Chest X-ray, PA view. Patient: 18 years old, sex M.
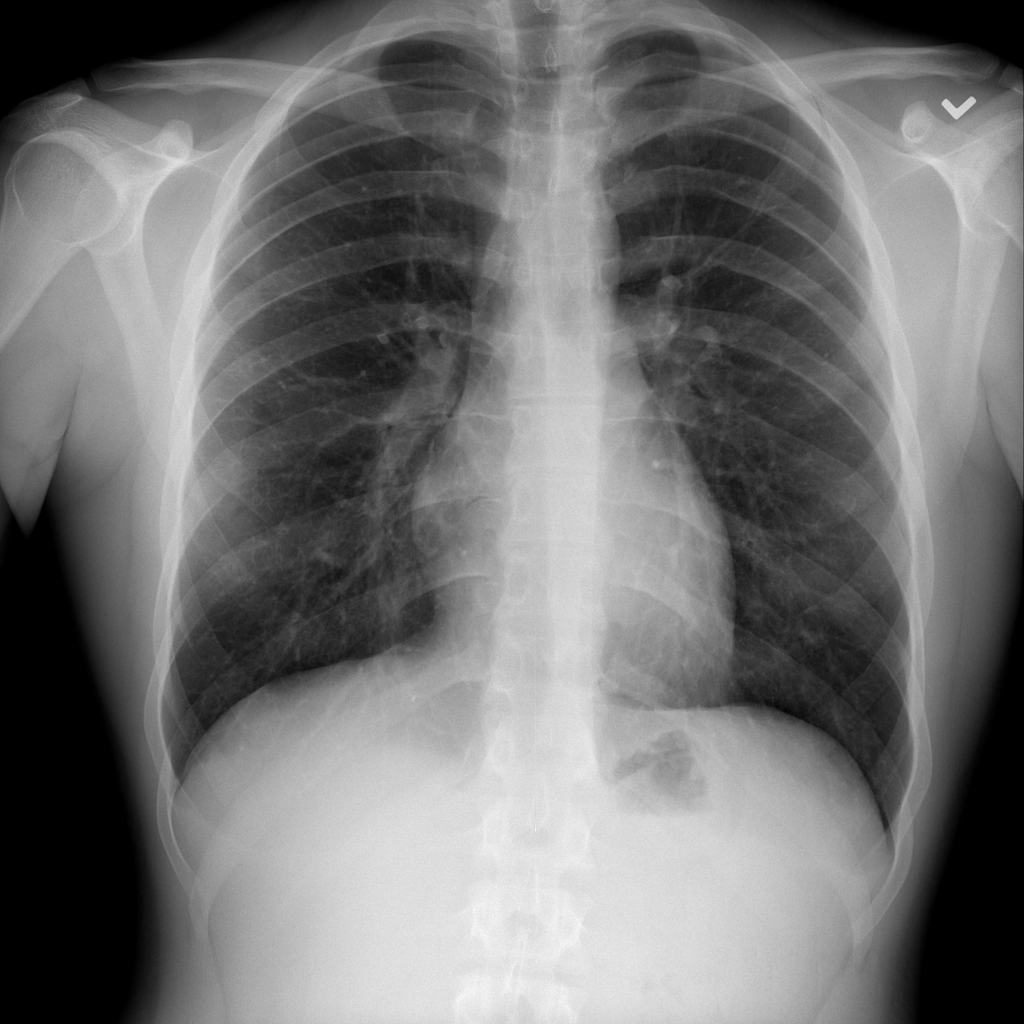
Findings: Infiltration